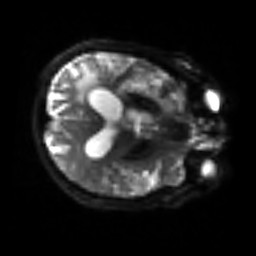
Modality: sbref
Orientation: axial
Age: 67
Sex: male
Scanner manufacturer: siemens
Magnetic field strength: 3 T
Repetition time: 3.2 s
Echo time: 0.081 s